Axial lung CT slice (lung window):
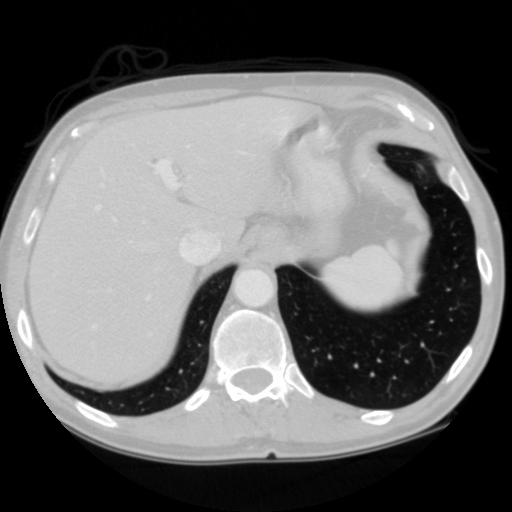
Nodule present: no